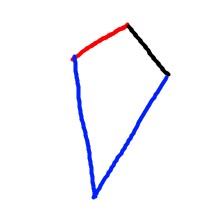
Shape: kite